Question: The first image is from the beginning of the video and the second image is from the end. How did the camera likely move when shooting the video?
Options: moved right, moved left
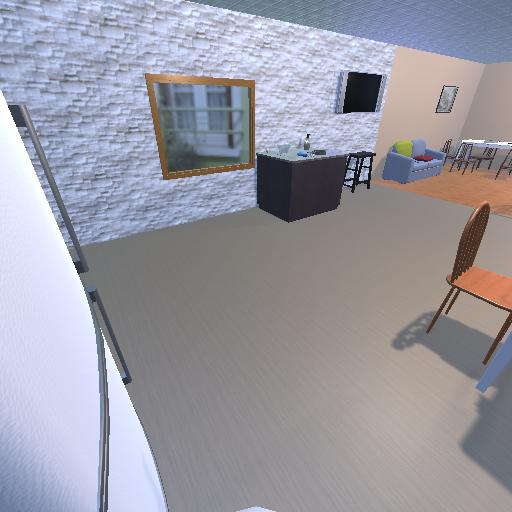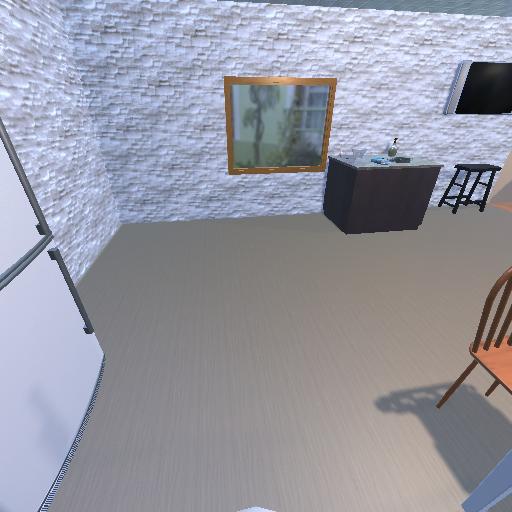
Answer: moved right